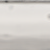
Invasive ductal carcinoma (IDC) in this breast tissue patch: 0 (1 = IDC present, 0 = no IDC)